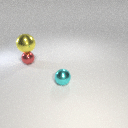
small cyan metal sphere to the right of small red metal sphere